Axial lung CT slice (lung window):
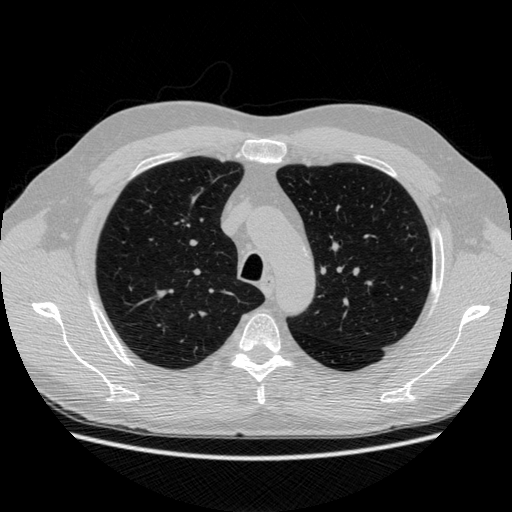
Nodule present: no